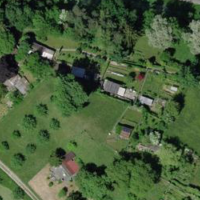
EUNIS habitat code: 53
Species observed at this site:
Arum maculatum
Euplagia quadripunctaria
Argynnis paphia
Ichthyosaura alpestris
Sylvia atricapilla
Anguis fragilis